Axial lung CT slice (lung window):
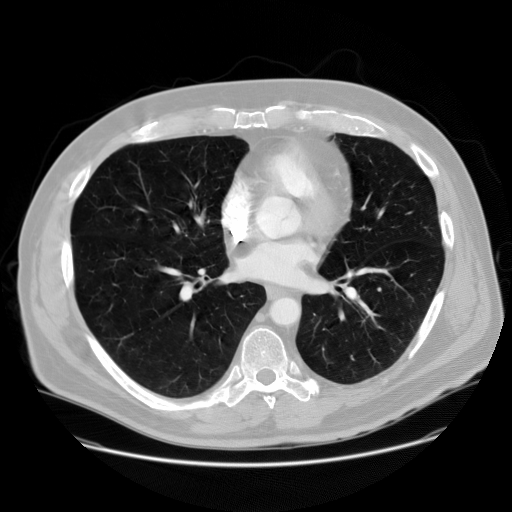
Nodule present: no